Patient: sex F, age 27
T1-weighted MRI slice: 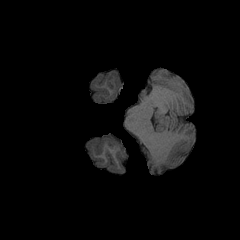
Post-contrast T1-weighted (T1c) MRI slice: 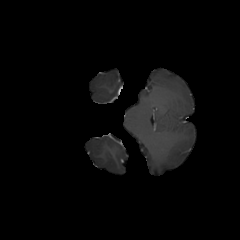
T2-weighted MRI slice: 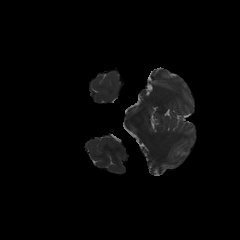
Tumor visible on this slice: no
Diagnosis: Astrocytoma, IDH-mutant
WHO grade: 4